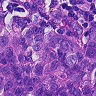
Metastatic tissue present: yes